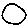
Label: circle